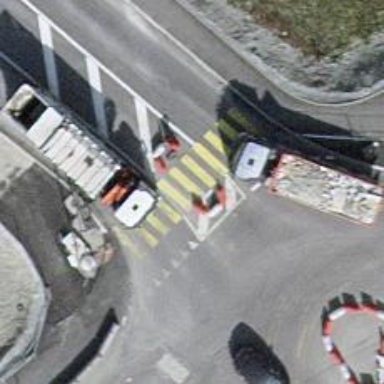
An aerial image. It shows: Road with traffic signals.